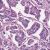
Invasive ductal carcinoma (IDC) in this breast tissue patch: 1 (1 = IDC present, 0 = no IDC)